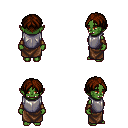
a pixel art fantasy rpg character, female body template, orc, green skin, steel chest armor, robe skirt, brown parted hairstyle, leather bracers, four views (front, back, left, right), 2x2 character sprite sheet, small pixel art, hard edges, no anti-aliasing